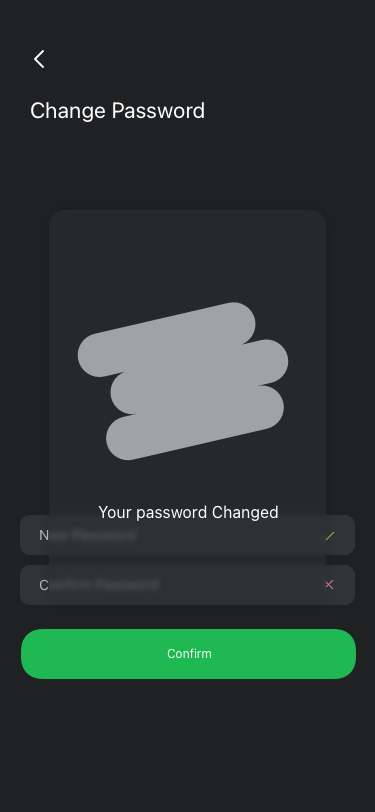
Text in this UI design:
Change Password
Your password Changed